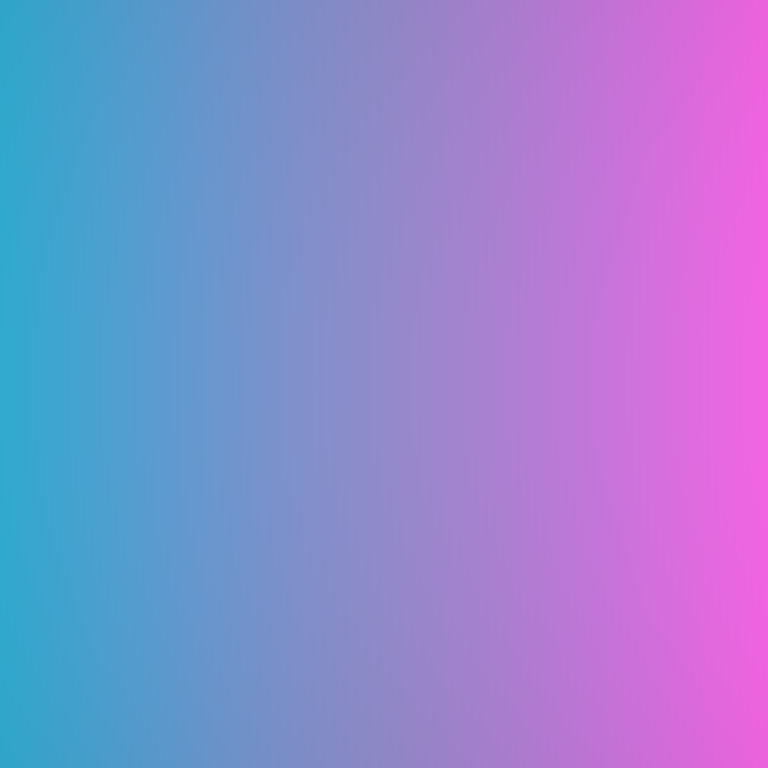
Abstract light effect, smooth gradient from soft blue to gentle pink, calm atmosphere, diffuse light, no room, no furniture, no objects.